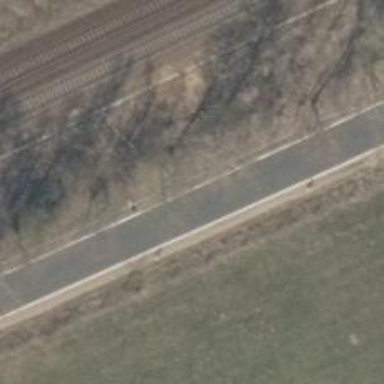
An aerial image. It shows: Tertiary road with asphalt surface.